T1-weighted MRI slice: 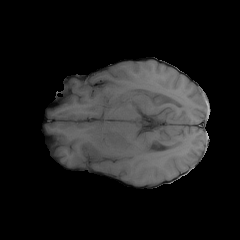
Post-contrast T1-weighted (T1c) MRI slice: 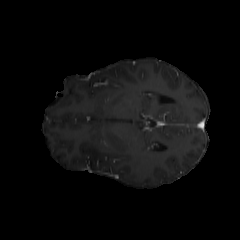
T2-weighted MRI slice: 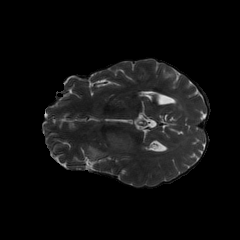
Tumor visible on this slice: yes